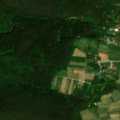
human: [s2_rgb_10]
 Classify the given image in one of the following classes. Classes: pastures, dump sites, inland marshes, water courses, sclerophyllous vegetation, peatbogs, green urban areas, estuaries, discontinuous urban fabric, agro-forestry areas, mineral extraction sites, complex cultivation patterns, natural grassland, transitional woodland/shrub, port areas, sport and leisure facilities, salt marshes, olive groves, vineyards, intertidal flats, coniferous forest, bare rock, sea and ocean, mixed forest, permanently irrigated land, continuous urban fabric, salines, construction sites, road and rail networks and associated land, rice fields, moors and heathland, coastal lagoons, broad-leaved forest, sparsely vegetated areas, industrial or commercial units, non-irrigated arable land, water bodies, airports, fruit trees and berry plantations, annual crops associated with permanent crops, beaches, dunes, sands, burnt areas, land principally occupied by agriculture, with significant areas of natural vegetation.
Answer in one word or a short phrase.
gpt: discontinuous urban fabric, vineyards, broad-leaved forest, coniferous forest, mixed forest